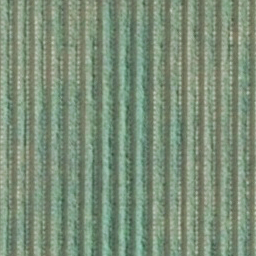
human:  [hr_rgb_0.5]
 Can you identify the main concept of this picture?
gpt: farmland